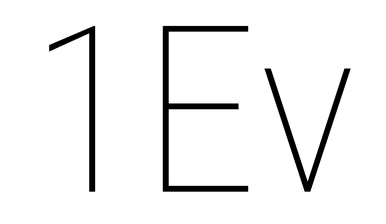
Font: Roboto_Condensed_Thin